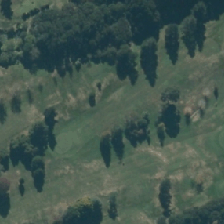
Land cover: urban_parkland